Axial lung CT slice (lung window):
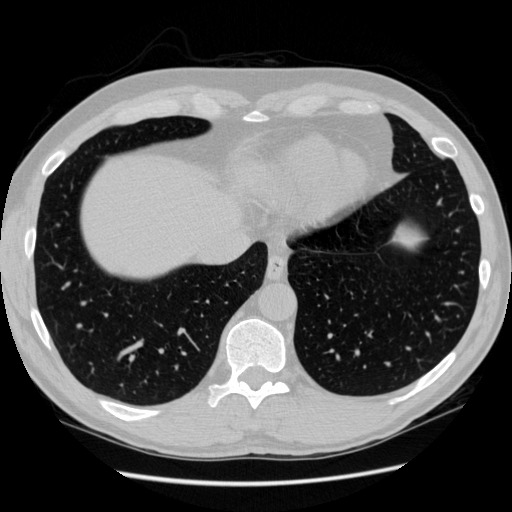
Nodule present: no